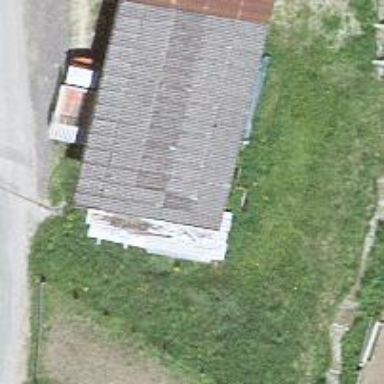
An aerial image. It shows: Shed.